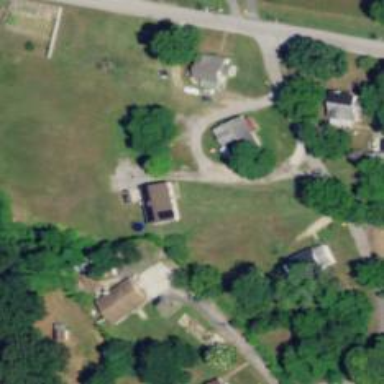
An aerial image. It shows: Driveway.